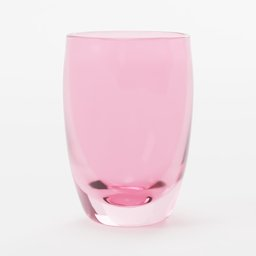
Label: tools